Question: 'Graph[]' has a tendency to cut off vertex labels in Mathematica. I am looking for a robust workaround.
Example:
'''
Graph[{1 -> 2, 2 -> 3, 3 -> 1}, VertexLabels -> "Name"]
'''

My present workaround:
'''
SetOptions[Graph, ImagePadding -> 12]
'''
This is not robust because the value of 'ImagePadding' needs to be manually adjusted depending on the label size.
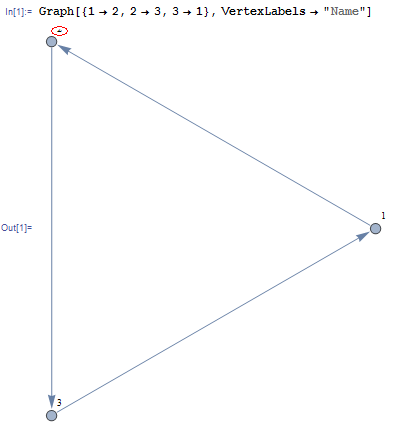
Answer: Apparently using 'FullGraphics' on the 'Graph' object will fix the clipping for the purpose of display, at the expense of interactivity.
Per the comment below, 'Show[]' works as well, and avoids modifying the graphics.